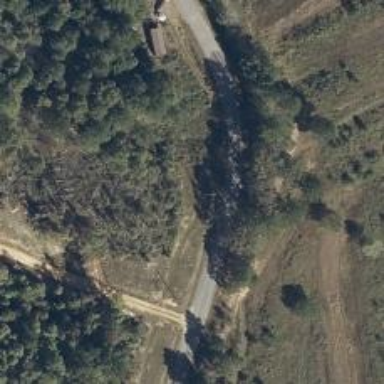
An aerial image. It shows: Unclassified road.